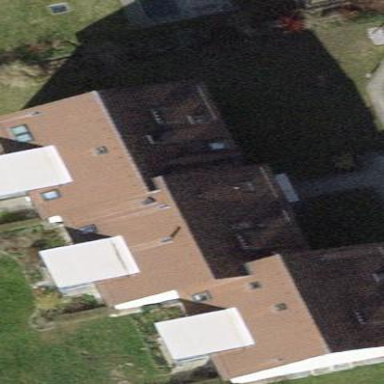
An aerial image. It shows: Gabled roof on building that houses apartments.